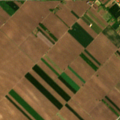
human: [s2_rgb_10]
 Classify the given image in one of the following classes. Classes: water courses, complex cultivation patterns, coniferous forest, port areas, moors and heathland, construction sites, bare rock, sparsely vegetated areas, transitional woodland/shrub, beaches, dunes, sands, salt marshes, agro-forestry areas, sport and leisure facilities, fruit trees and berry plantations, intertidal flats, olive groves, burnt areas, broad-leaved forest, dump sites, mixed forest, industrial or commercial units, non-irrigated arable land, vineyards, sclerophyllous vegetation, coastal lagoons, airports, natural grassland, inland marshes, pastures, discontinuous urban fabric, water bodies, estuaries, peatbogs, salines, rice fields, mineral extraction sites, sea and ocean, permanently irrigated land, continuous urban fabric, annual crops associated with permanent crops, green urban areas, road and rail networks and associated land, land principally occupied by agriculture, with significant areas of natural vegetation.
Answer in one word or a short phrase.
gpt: discontinuous urban fabric, non-irrigated arable land